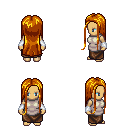
a pixel art fantasy rpg character, female body template, human, tanned skin, white tunic, robe skirt, dark blonde extra-long hairstyle, white cloth bracers, four views (front, back, left, right), 2x2 character sprite sheet, small pixel art, hard edges, no anti-aliasing